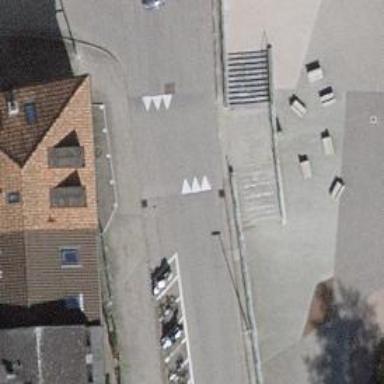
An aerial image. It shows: Traffic calming hump on the road.